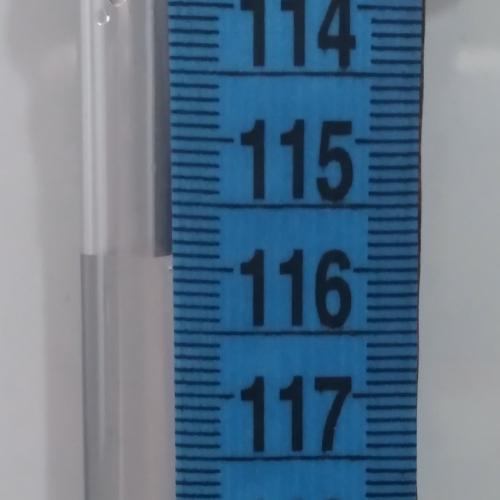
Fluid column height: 115.9 cm